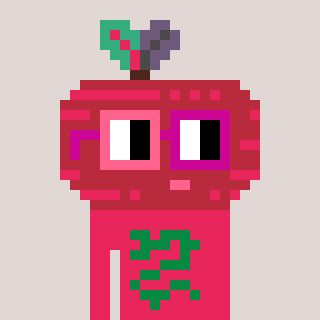
a pixel art character with square pink and red glasses, a beet-shaped head and a redpinkish-colored body on a warm background